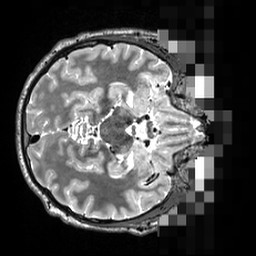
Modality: T2w
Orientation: axial
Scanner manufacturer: siemens
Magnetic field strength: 3 T
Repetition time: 3.2 s
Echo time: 0.564 s